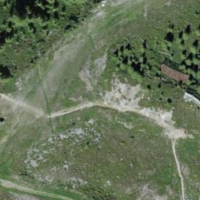
EUNIS habitat code: 31
Species observed at this site:
Empetrum nigrum
Anthus trivialis
Cyanistes caeruleus
Anthus spinoletta
Dendrocopos major
Turdus viscivorus
Fringilla coelebs
Ptyonoprogne rupestris
Phoenicurus ochruros
Nucifraga caryocatactes
Garrulus glandarius
Aquila chrysaetos
Corvus corax
Periparus ater